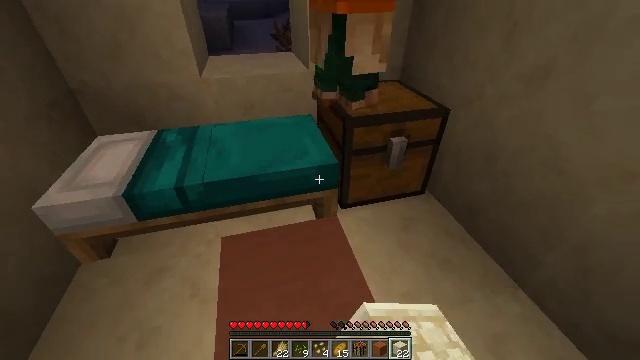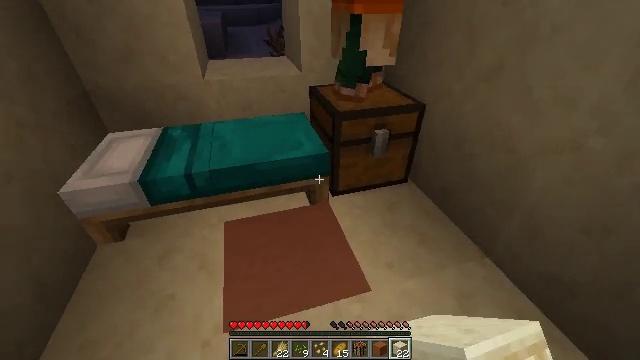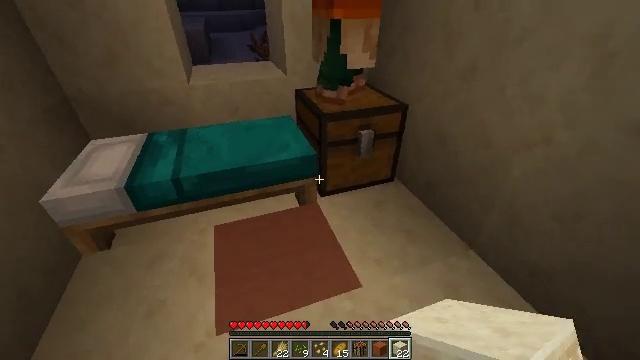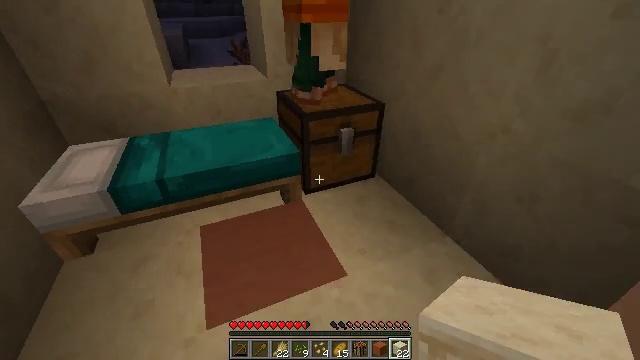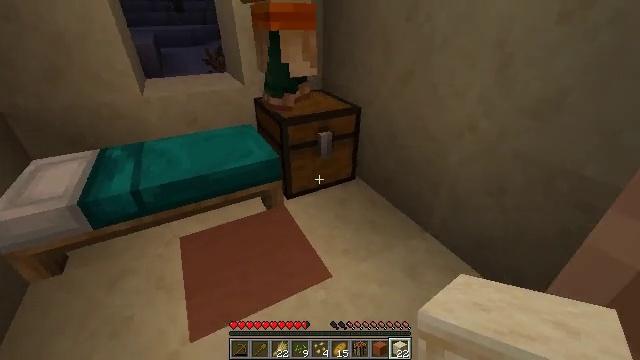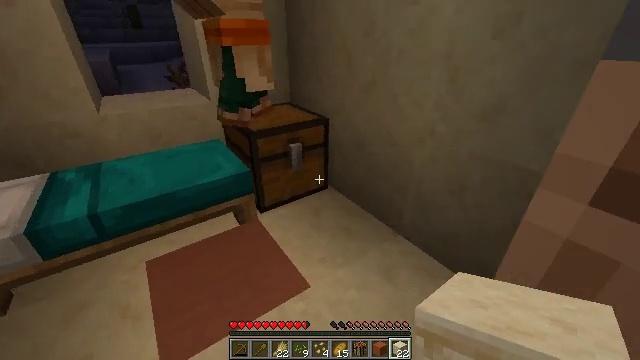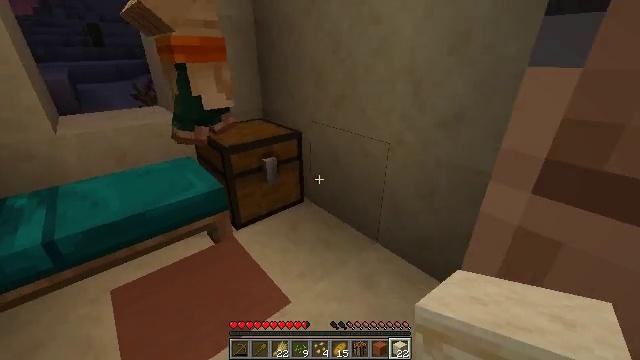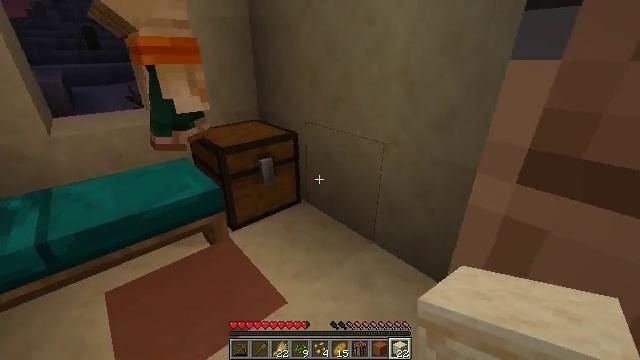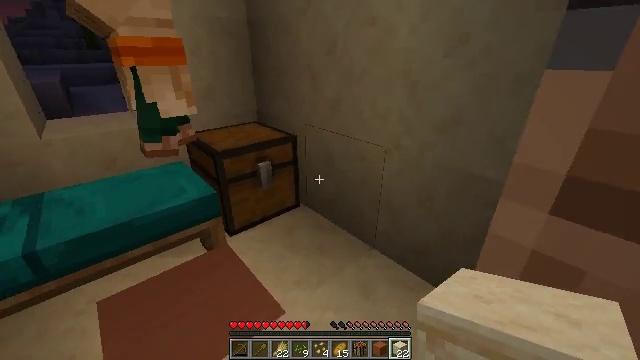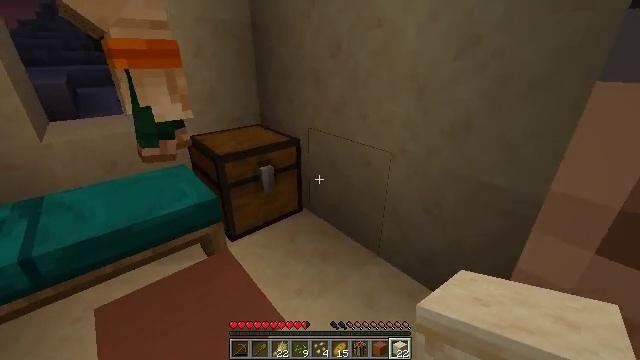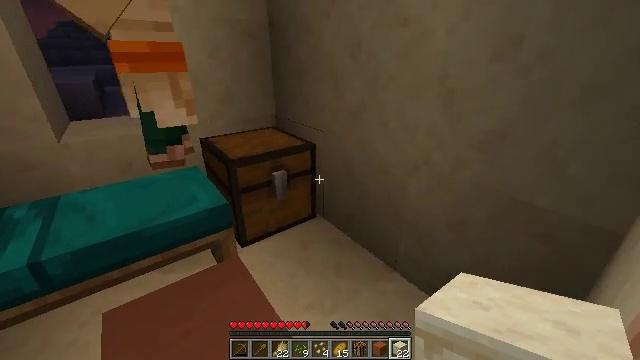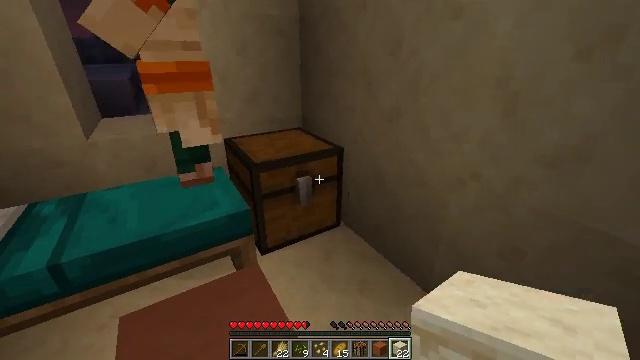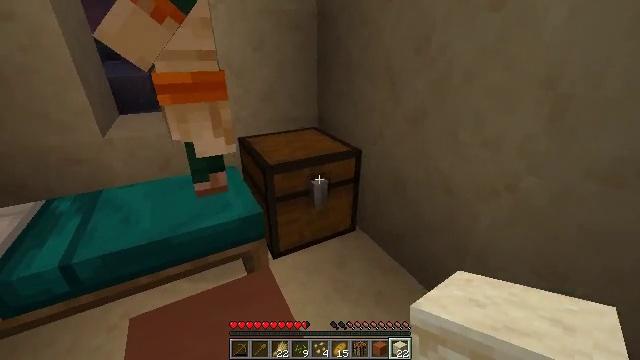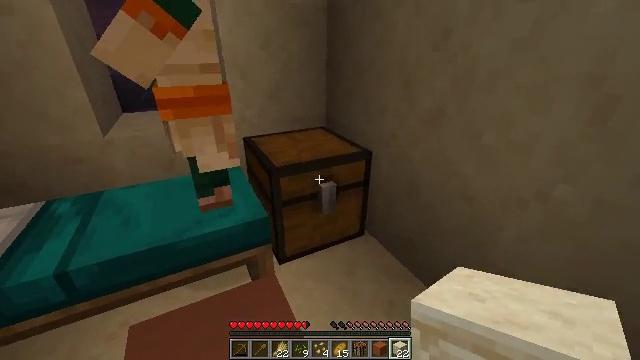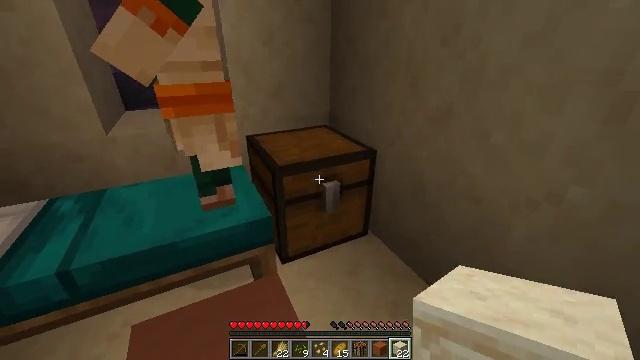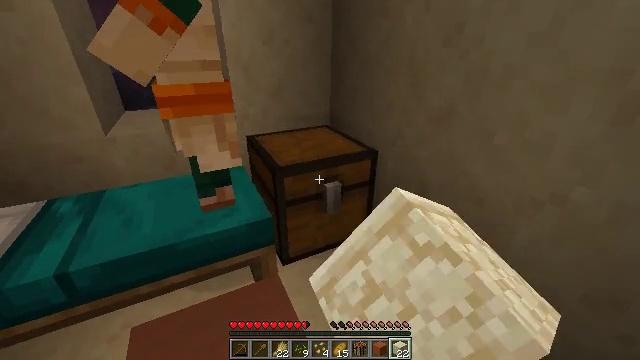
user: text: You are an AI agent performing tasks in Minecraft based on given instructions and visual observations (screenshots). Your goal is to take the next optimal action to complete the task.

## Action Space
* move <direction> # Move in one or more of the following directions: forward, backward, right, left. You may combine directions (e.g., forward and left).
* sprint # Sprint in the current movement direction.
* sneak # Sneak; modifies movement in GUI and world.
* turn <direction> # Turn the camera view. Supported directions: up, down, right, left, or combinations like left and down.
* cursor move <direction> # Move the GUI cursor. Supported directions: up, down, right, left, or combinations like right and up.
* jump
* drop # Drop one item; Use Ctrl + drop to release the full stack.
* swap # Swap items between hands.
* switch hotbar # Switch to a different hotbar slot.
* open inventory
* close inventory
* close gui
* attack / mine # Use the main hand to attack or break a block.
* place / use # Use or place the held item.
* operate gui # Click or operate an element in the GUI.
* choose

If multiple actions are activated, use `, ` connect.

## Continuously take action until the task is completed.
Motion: motion action
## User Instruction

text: Harvest terracotta for building.
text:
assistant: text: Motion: move back, turn right and up
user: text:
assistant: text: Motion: turn right
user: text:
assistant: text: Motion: turn right
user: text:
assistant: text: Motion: turn right and up
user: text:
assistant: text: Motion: turn right and up
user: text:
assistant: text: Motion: turn right and up
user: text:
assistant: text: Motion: no_op
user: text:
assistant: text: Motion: move forward
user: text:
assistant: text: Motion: move forward
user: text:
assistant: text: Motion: move forward, turn left
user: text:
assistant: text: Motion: move forward, turn left
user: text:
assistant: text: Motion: turn left
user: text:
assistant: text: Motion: turn left
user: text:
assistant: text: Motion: use / place
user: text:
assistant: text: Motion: use / place
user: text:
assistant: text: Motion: use / place
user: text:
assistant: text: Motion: use / place
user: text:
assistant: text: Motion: no_op
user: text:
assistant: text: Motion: open gui
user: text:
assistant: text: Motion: no_op
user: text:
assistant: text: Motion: no_op
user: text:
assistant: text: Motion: no_op
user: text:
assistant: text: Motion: no_op
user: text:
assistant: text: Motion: no_op
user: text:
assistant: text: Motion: no_op
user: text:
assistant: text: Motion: no_op
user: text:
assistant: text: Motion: no_op
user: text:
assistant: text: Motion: no_op
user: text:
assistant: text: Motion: no_op
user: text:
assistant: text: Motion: no_op